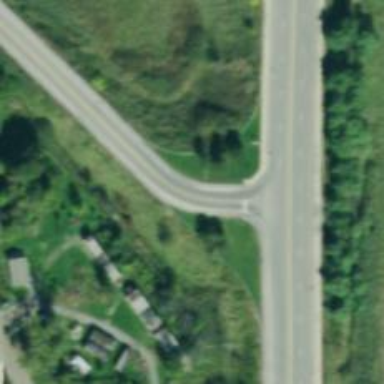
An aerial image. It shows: Secondary link road with asphalt surface and embankment.